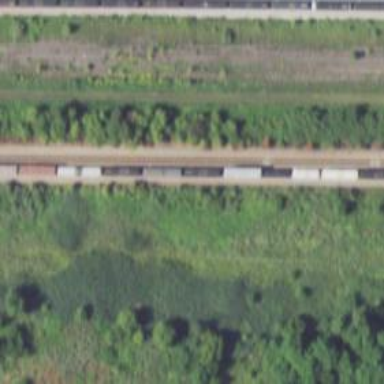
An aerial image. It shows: Railway track.